Interaction volume radius: 5 \u00c5
Interaction volume height: 40 \u00c5
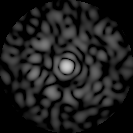
Disorder parameter: 0.8029